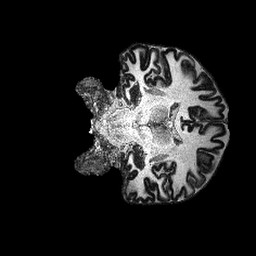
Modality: MP2RAGE
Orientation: coronal